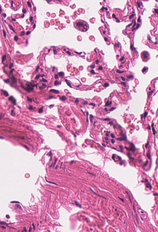
Tumor epithelial tissue: no
Tumor-associated stroma tissue: no
Normal tissue: yes